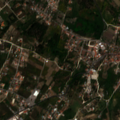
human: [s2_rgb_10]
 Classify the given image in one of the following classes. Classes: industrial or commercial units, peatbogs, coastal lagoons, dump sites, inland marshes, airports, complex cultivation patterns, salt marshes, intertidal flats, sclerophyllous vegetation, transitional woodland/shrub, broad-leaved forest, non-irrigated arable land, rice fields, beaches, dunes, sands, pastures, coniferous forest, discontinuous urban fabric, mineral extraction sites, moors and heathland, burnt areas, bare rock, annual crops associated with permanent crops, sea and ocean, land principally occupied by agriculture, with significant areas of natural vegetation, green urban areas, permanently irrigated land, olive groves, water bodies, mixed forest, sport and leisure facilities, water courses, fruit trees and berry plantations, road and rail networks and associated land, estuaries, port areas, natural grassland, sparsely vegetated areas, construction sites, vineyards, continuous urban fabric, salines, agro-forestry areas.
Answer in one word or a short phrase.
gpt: discontinuous urban fabric, vineyards, complex cultivation patterns, land principally occupied by agriculture, with significant areas of natural vegetation, transitional woodland/shrub